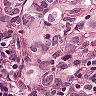
Metastatic tissue present: yes